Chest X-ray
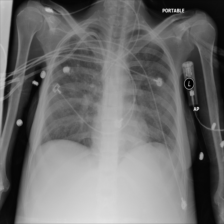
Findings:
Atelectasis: negative
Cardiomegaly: negative
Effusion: negative
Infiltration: positive
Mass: negative
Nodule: negative
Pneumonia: negative
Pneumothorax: negative
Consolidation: negative
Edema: negative
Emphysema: negative
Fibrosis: negative
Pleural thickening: negative
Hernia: negative